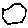
Label: hexagon